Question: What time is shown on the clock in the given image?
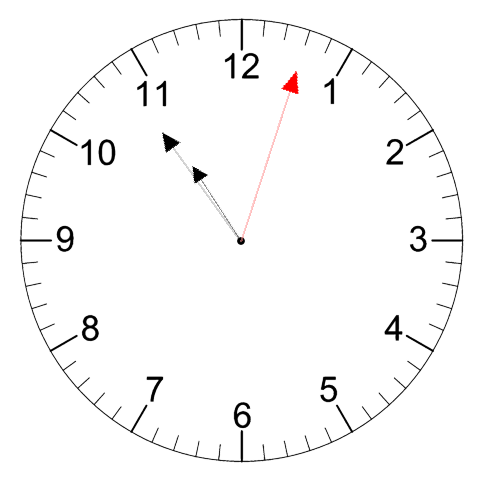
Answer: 10:54:03